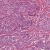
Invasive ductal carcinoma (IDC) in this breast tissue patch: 1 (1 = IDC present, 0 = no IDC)